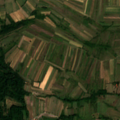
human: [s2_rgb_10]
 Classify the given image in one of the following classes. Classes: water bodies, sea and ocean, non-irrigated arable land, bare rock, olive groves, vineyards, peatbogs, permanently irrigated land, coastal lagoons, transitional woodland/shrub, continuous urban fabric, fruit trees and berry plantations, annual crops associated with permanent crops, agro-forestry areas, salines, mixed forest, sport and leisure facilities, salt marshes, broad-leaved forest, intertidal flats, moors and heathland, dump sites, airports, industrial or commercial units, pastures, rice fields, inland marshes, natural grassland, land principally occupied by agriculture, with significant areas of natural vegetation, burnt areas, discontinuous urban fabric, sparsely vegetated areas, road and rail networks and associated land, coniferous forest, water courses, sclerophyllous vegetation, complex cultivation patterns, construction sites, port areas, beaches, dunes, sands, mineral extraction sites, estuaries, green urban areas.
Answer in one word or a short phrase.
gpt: complex cultivation patterns, land principally occupied by agriculture, with significant areas of natural vegetation, broad-leaved forest